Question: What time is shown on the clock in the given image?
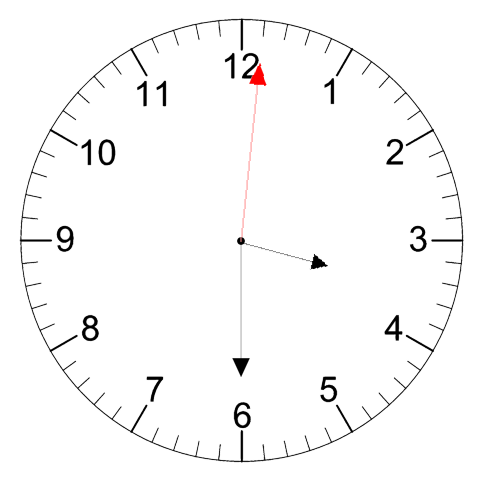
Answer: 03:30:01